Question: Please look at the image.

What are the three elements at the bottom of the screen (about, help, settings)? Are these Buttons inside tabview?
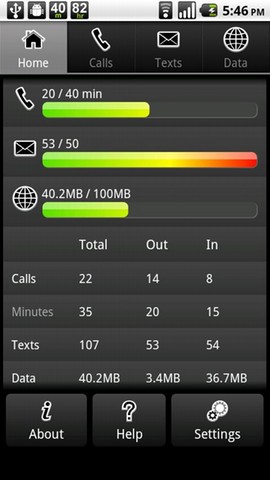
Answer: This looks like a simple 'LinearLayout' with three 'Button's.